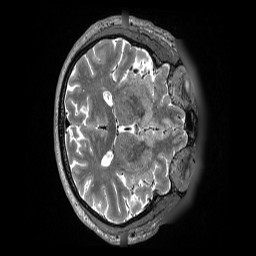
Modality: T2w
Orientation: axial
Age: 79
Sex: female